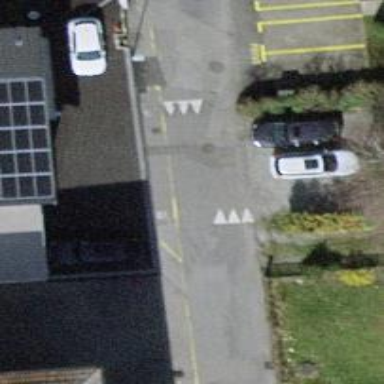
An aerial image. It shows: Asphalt road with traffic-calming table.